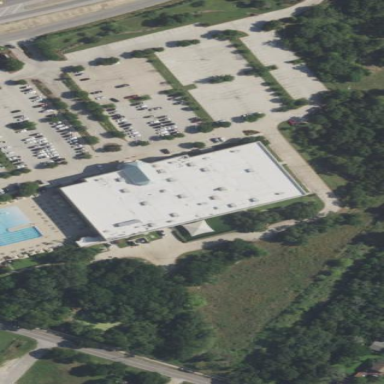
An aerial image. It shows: Building used as fitness center.